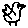
Label: bird